Question: So my SQL procedure is following:
'''
create or replace procedure generate_sample_dd_contracts(cnt in pls_integer)
is
begin
for cur in (select * from (select * from tc_client cli where not exists (select 1 from tc_direct_debit dd where dd.cli_id=cli.id) order by dbms_random.value) where rownum < dbms_random.value(2,100))
-- select query works fine and gets clients as needed
loop
for i in 0..cnt
loop
insert into tc_direct_debit (cli_id, ref_number) values (cur.id, tc_ref_num_seq.nextval);
-- this insert also works separately from procedure, I have autoinc trigger
end loop;
end loop;
commit;
end;
/
begin
generate_sample_dd_contracts(3);
end;
'''
First for loops select query result

Also when I run the procedure tc_direct_debit ID gets updated (into clause) but no data appears in table.
And the error report:
'''
PROCEDURE GENERATE_SAMPLE_DD_CONTRACTS compiled
Error starting at line 19 in command:
begin
generate_sample_dd_contracts(3);
end;
Error report:
ORA-00001: unique constraint (T.U_DIRECT_DEBIT_CLI_ID) violated
ORA-06512: at "T.GENERATE_SAMPLE_DD_CONTRACTS", line 9
ORA-06512: at line 2
00001. 00000 - "unique constraint (%s.%s) violated"
*Cause: An UPDATE or INSERT statement attempted to insert a duplicate key.
For Trusted Oracle configured in DBMS MAC mode, you may see
this message if a duplicate entry exists at a different level.
*Action: Either remove the unique restriction or do not insert the key.
'''
From this I understand that insert tries to add a cli_id that already exists but tc_direct_debit is empty (have truncated it many times to be sure).
tc_direct_debit table
'''
'CREATE TABLE TC_DIRECT_DEBIT
(ID NUMBER NOT NULL
, CLI_ID NUMBER NOT NULL
, REF_NUMBER VARCHAR2(20) NOT NULL
, CONSTRAINT TC_DIRECT_DEBIT_PK PRIMARY KEY (ID)
, CONSTRAINT U_DIRECT_DEBIT_CLI_ID UNIQUE (CLI_ID)
, CONSTRAINT TC_DIRECT_DEBIT_CLI_FK FOREIGN KEY (CLI_ID) REFERENCES TC_CLIENT (ID)
);'
'''
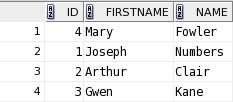
Answer: For every line in the cursor you insert it four times (from 0 to three).
A code doing what I think you want to do is:
'''
create or replace procedure generate_sample_dd_contracts(cnt in pls_integer)
is
declare
i number;
begin
i:=0;
for cur in (select * from (select * from tc_client cli where not exists (select 1 from tc_direct_debit dd where dd.cli_id=cli.id) order by dbms_random.value) where rownum < dbms_random.value(2,100))
loop
i:=i+1;
exit when i > cnt;
insert into tc_direct_debit (cli_id, ref_number) values (cur.id, tc_ref_num_seq.nextval);
end loop;
commit;
end;
/
'''
Or better, just changing the cursor code:
'''
create or replace procedure generate_sample_dd_contracts(cnt in pls_integer)
is
begin
for cur in (select * from (select * from tc_client cli where not exists (select 1 from tc_direct_debit dd where dd.cli_id=cli.id) order by dbms_random.value) where rownum <= cnt)
loop
insert into tc_direct_debit (cli_id, ref_number) values (cur.id, tc_ref_num_seq.nextval);
end loop;
commit;
end;
/
'''